Field crop: maize
Growth stage: 2
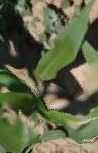
Species: maize